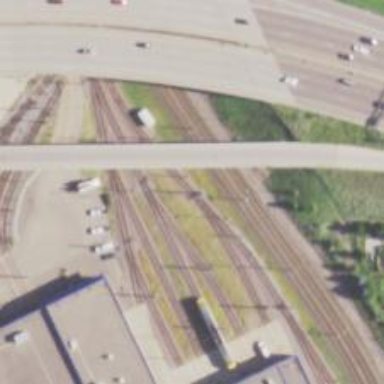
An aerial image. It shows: Light rail service yard with electrified contact lines.